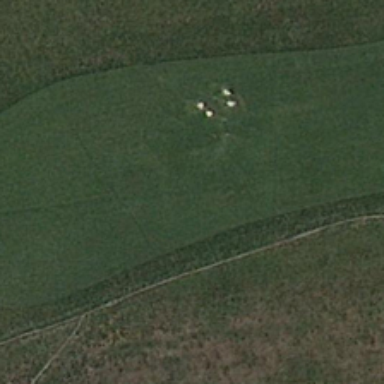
Four white globular objects are in the middle of the pasture .